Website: macys
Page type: customer-info-address
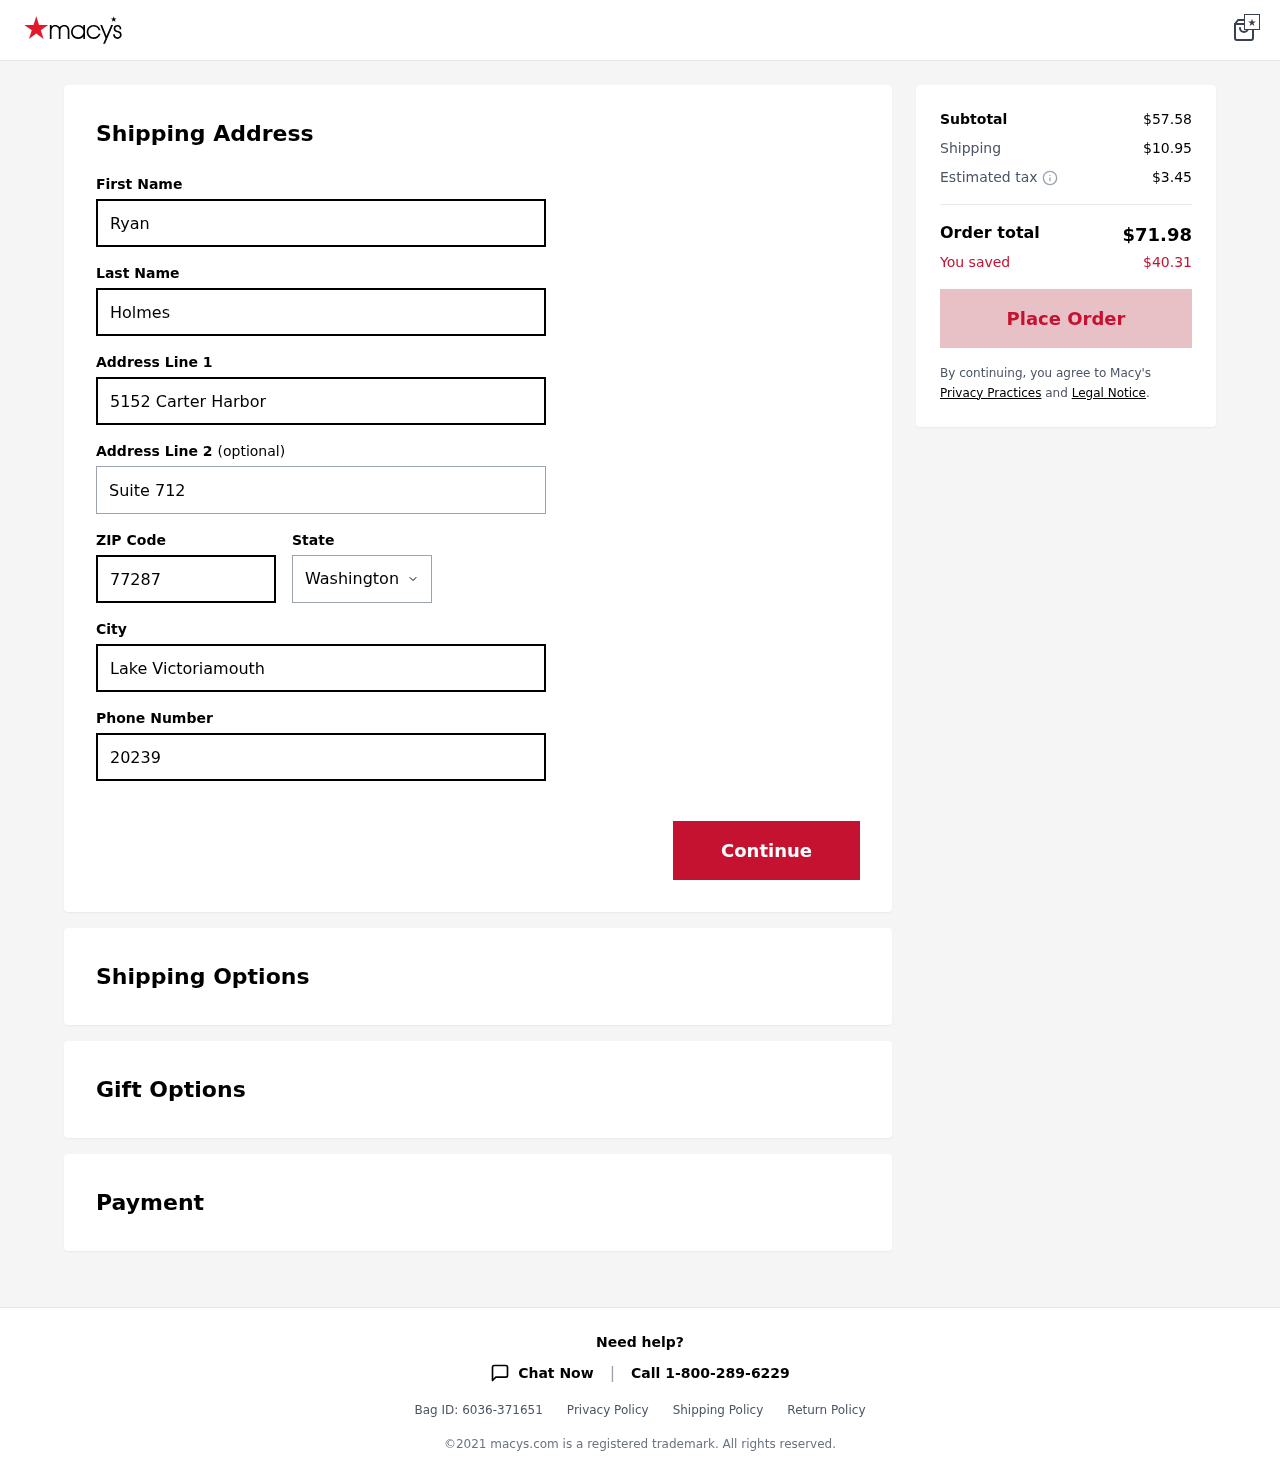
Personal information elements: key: PII_CITY
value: Lake Victoriamouth
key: PII_FIRSTNAME
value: Ryan
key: PII_LASTNAME
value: Holmes
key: PII_PHONE
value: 2023920865
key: PII_POSTCODE
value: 77287
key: PII_STATE
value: Washington
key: PII_STREET
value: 5152 Carter Harbor
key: PII_STREET2
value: Suite 712
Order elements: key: ORDER_SUBTOTAL
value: $57.58
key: ORDER_SHIPPING_COST
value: $10.95
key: ORDER_TAX
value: $3.45
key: ORDER_TOTAL
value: $71.98
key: ORDER_SAVINGS
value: $40.31